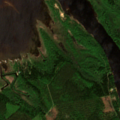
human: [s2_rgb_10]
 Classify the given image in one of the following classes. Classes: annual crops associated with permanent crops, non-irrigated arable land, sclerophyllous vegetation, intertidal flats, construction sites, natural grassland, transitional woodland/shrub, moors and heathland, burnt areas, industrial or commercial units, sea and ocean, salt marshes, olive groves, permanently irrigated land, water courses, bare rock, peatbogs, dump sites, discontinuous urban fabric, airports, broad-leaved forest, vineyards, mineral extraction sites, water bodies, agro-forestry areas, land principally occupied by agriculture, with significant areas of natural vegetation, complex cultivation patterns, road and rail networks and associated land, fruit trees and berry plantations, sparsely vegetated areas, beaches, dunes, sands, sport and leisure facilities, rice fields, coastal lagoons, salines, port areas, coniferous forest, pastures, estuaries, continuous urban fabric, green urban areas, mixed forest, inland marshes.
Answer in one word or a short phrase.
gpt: broad-leaved forest, coniferous forest, mixed forest, water courses, sea and ocean